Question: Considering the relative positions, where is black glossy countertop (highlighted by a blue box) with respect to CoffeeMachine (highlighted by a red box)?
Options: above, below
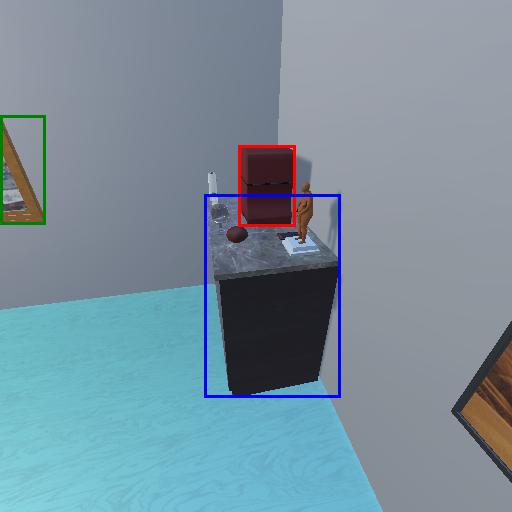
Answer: above